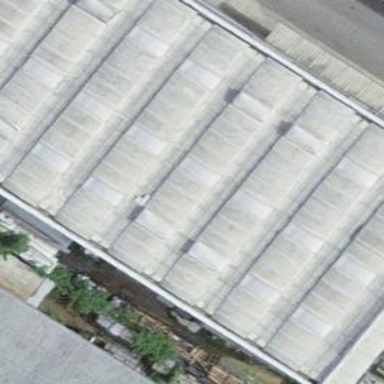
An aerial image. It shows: Industrial building.